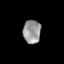
Tissue: lung
Cell type: Epithelial cells
Senescence score: 0.218
Nuclear area (px): 413
Mean DAPI intensity: 149.242